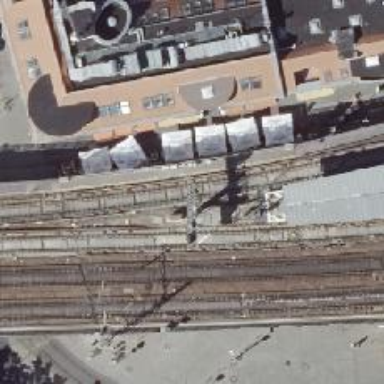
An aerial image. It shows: Railway signal.